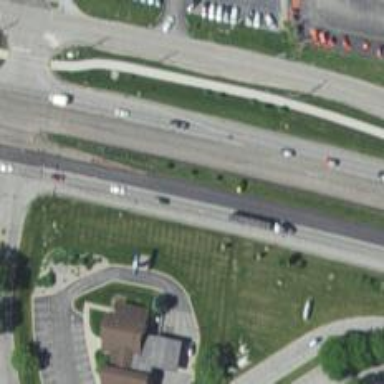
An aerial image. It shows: Trunk highway.